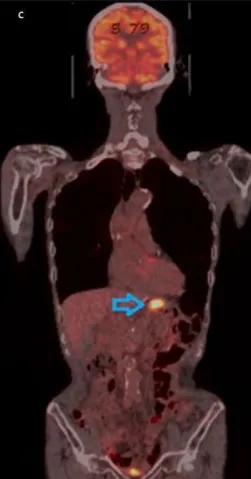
Positron emission tomography-computed tomography (PET-CT). B. Gastric cancer (SUV; 11.8) in upper body of stomach without evidence of distant metastasis (cT3N1M0).
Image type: radiology (pet)